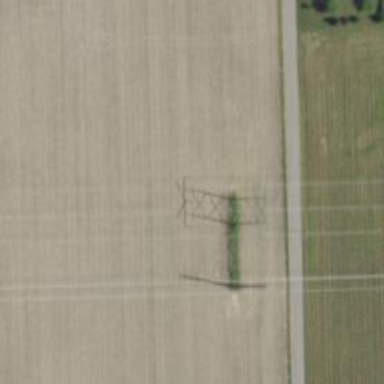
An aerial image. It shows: Power tower.